Aerial crown-view tile of a tropical tree (Barro Colorado Island, Panama), acquired 20241216:
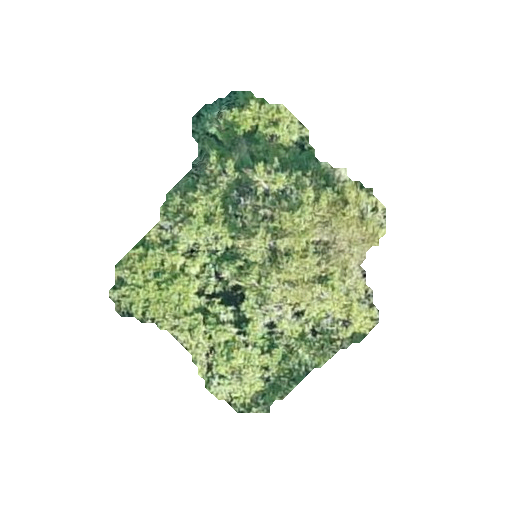
Species: Alseis blackiana
GBIF accepted scientific name: Alseis blackiana
Crown area: 77.765 m²